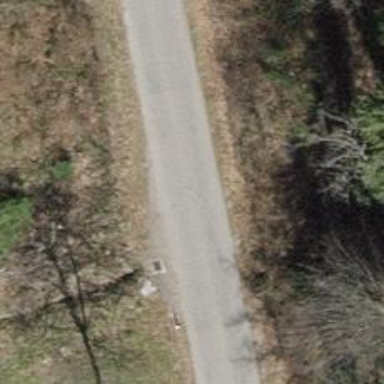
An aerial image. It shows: Tertiary road.